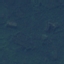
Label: Forest